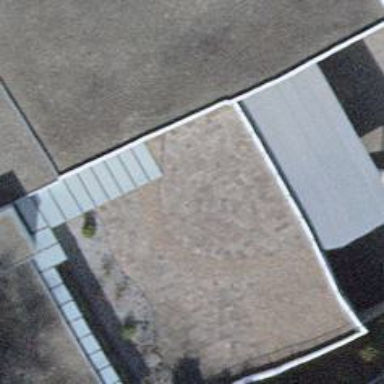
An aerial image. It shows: View of roof of building.